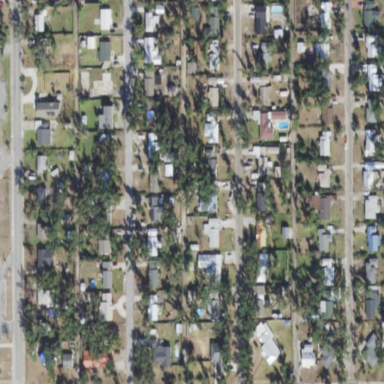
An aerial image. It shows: This residential area consists of single-family homes.